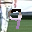
Label: 9